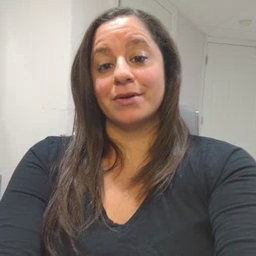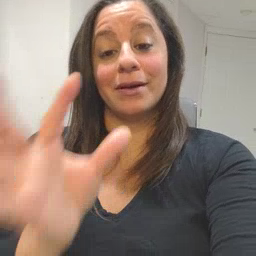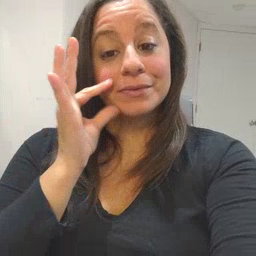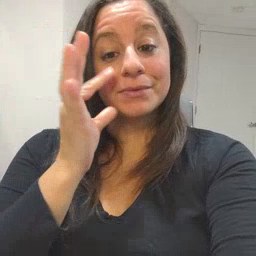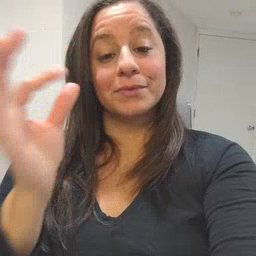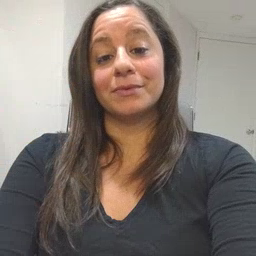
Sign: cat